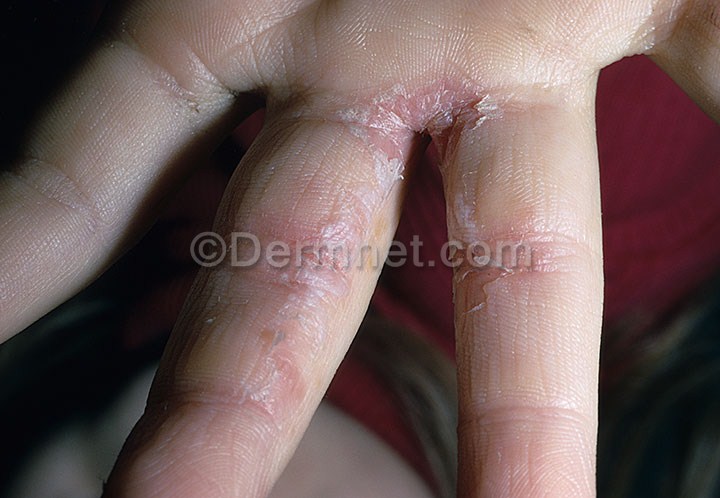
Disease: Tinea Ringworm Candidiasis and other Fungal Infections